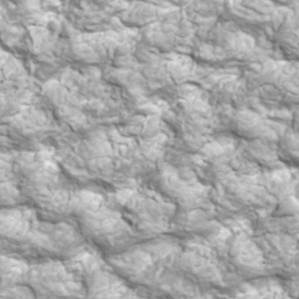
Label: non_frost